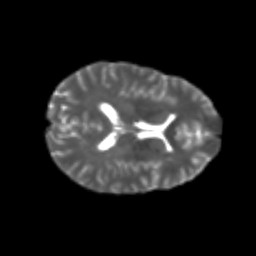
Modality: T2w
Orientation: axial
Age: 22
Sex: female
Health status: healthy
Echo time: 0.074 s